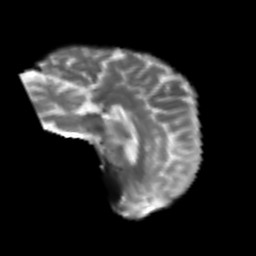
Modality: T2w
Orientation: sagittal
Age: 72
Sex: male
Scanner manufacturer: siemens
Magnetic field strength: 3 T
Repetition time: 4.987 s
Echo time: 0.0792 s